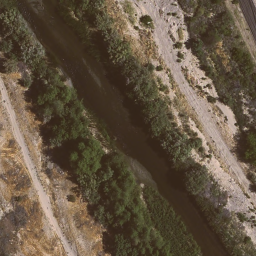
Label: river